Field crop: tomato
Growth stage: 2
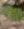
Species: solanum